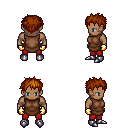
a pixel art fantasy rpg character, male body template, human, dark skin, brown tunic, red pants, brunette bedhead hairstyle, gold gloves, metal boots, four views (front, back, left, right), 2x2 character sprite sheet, small pixel art, hard edges, no anti-aliasing